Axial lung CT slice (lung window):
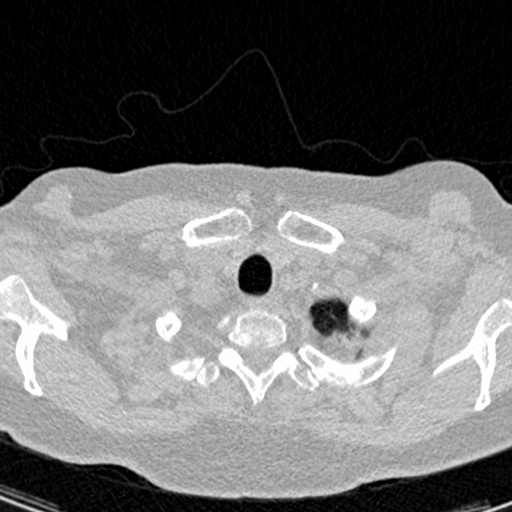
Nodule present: no